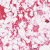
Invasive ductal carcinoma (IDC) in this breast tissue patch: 0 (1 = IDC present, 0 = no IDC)